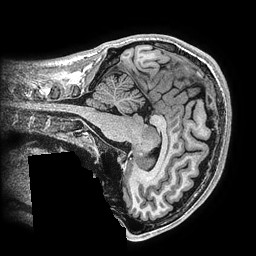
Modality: T1w
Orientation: sagittal
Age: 25
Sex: male
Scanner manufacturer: ge
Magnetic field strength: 3 T
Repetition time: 0.006952 s
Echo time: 0.00292 s